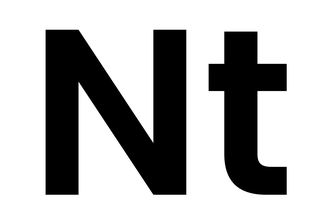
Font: Poppins-SemiBold